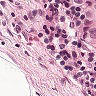
Metastatic tissue present: yes